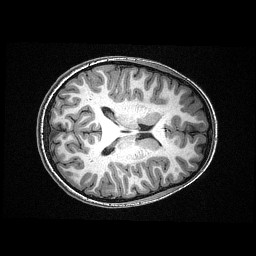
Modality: T1w
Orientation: axial
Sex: female
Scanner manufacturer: siemens
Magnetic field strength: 3 T
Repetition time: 2.3 s
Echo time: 0.00336 s